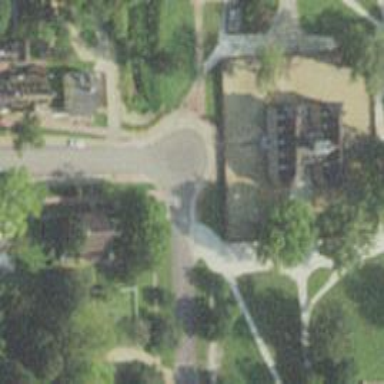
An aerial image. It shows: Living street.